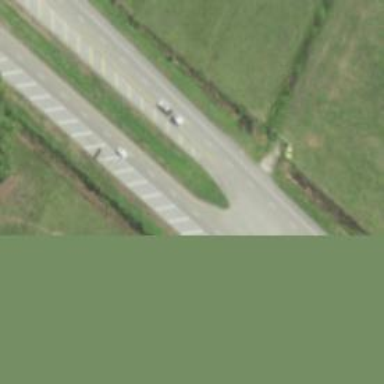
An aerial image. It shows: Primary link highway with asphalt surface.